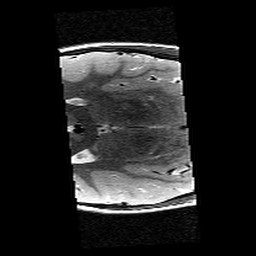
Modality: T2w
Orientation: axial
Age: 10
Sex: female
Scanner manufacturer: siemens
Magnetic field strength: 3 T
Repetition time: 9.23 s
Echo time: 0.067 s